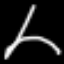
Label: The Eiffel Tower